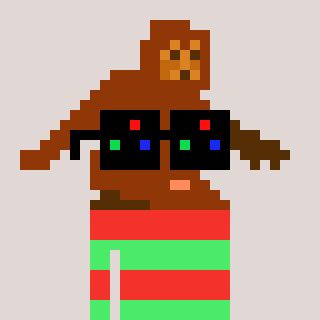
a pixel art character with square black sunglasses, a bigfoot-shaped head and a teal-colored body on a warm background